Interaction volume radius: 5 \u00c5
Interaction volume height: 40 \u00c5
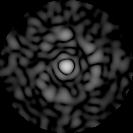
Disorder parameter: 0.8041